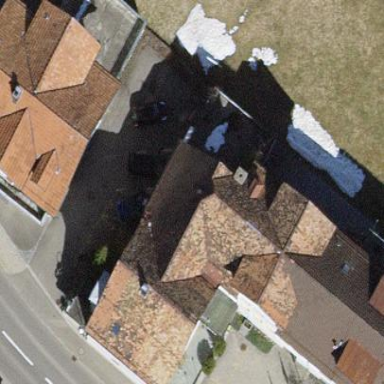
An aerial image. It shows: Simple and straightforward house.